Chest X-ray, PA view. Patient: 41 years old, sex F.
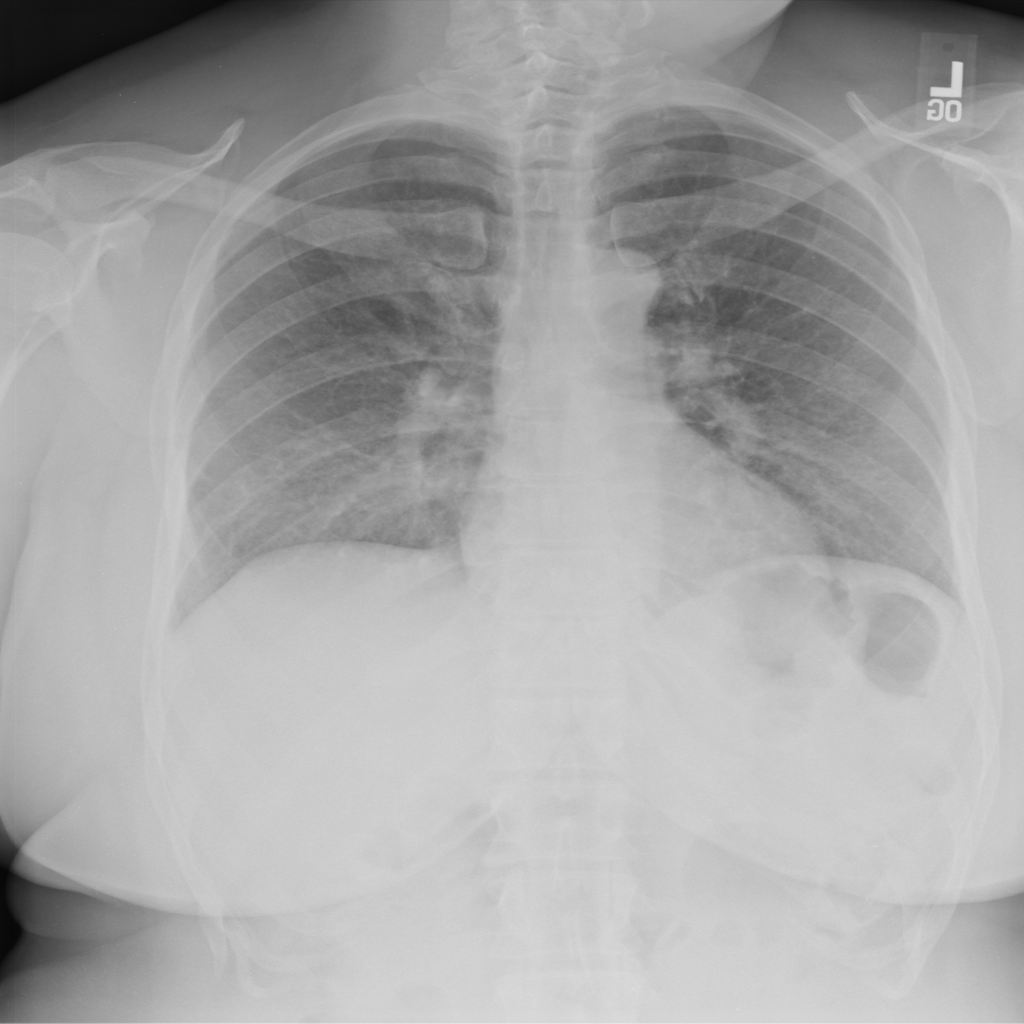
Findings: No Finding